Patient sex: F
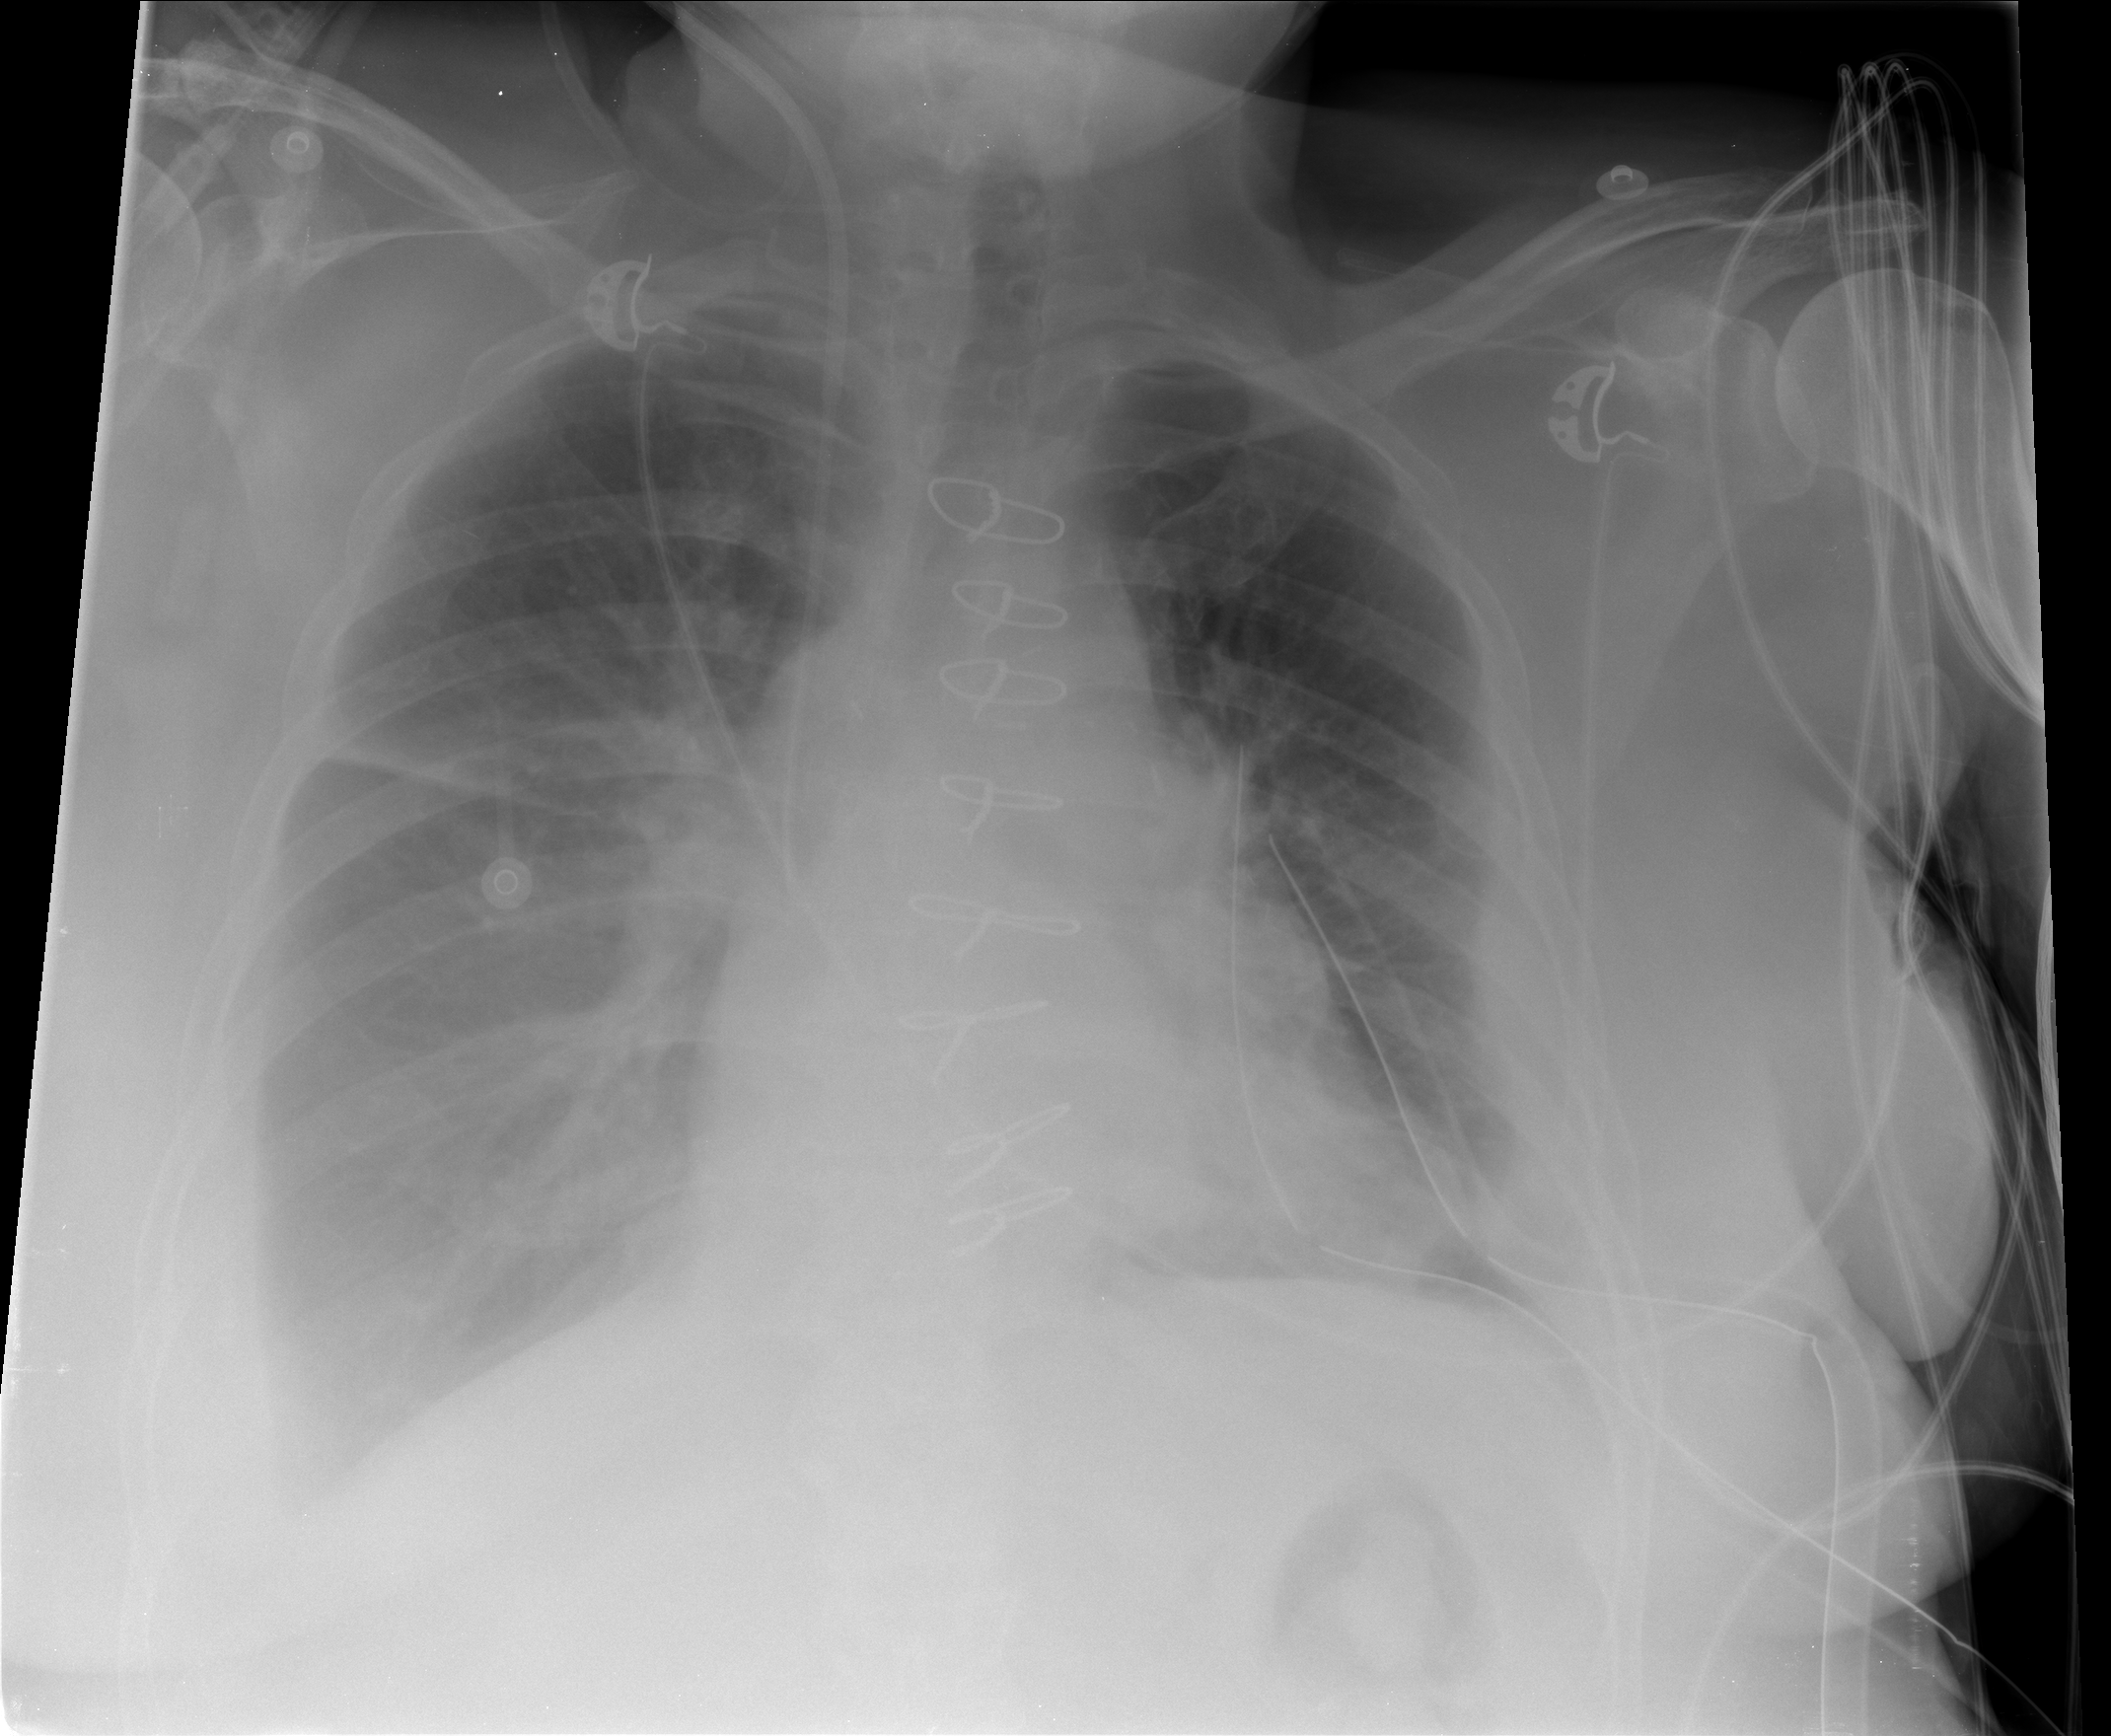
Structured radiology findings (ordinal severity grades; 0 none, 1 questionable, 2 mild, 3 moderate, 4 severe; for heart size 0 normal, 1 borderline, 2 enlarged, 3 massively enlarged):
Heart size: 0
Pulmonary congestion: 2
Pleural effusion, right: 2
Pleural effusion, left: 1
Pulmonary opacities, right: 1
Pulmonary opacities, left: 1
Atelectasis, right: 2
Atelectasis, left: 2